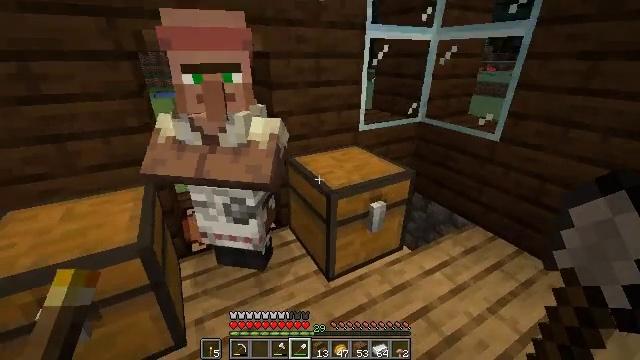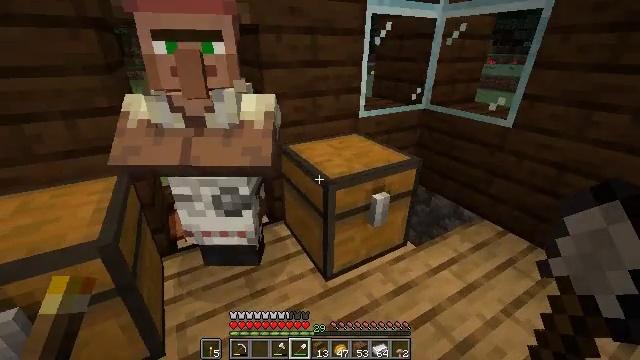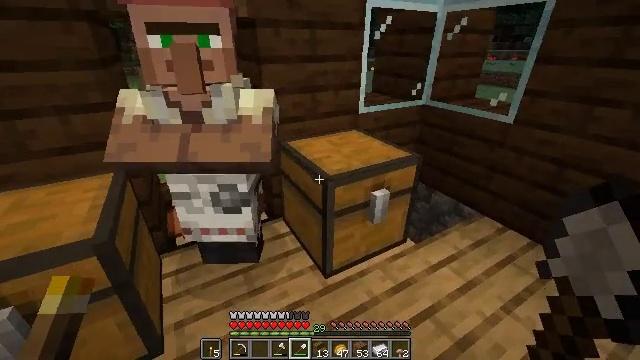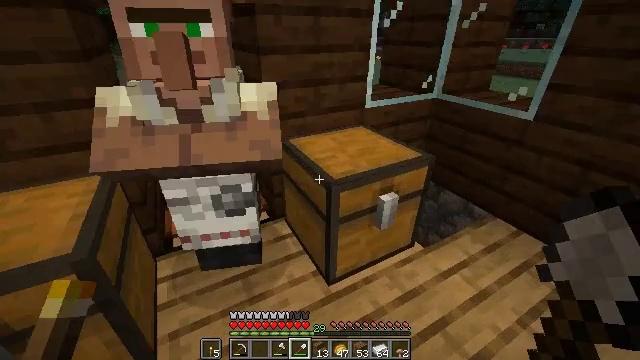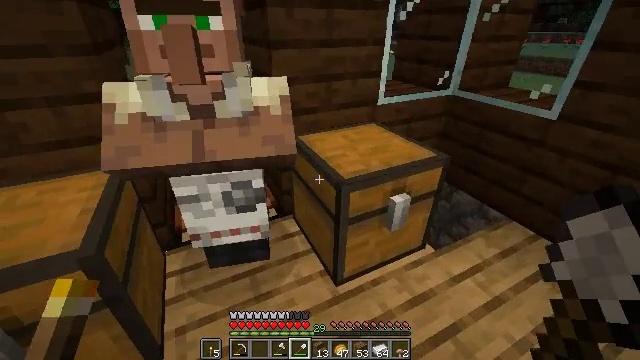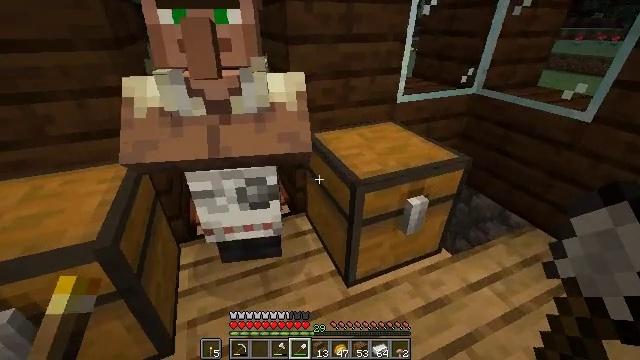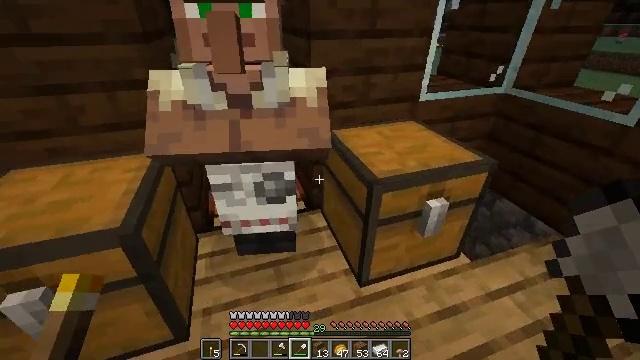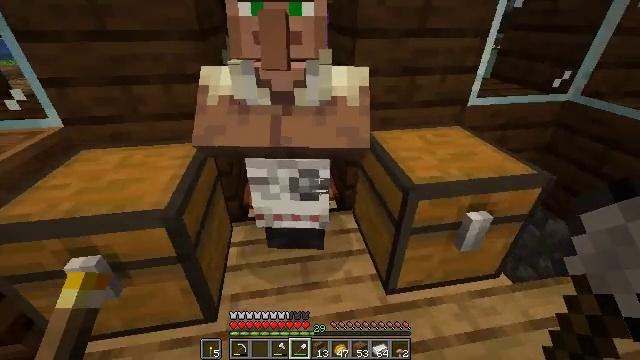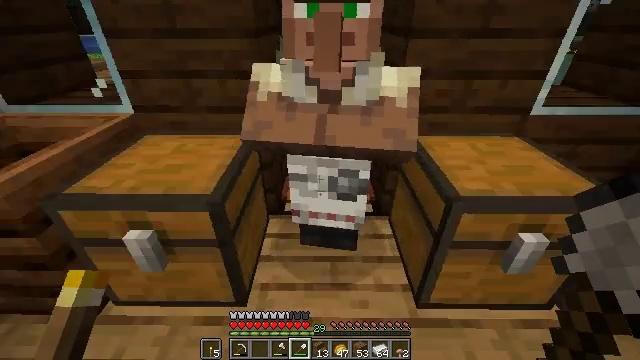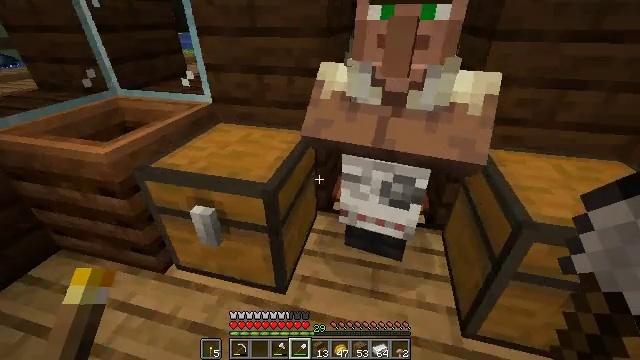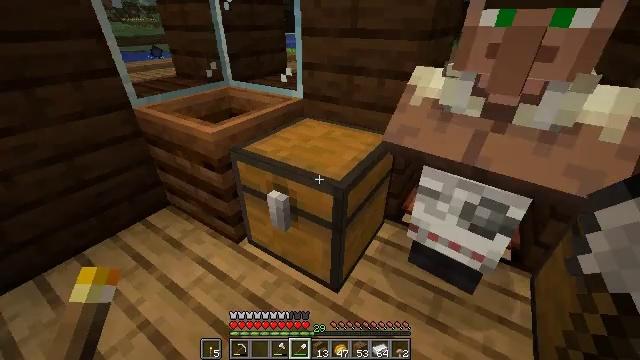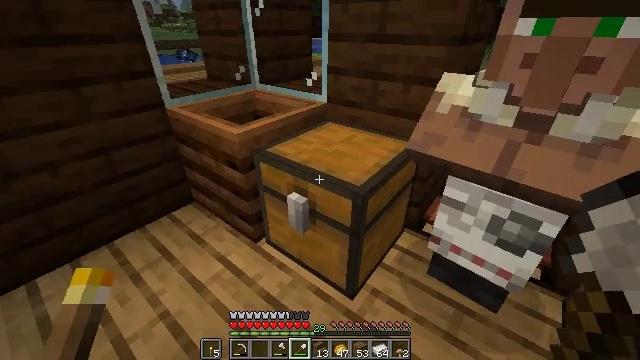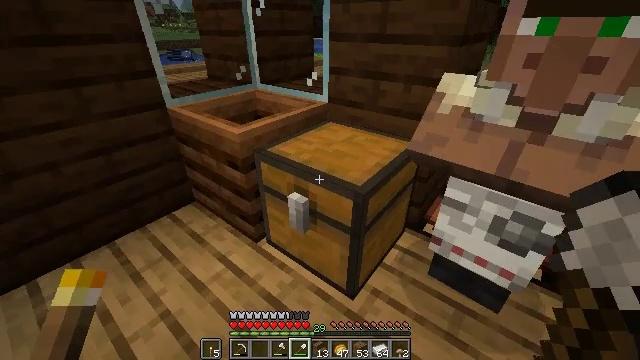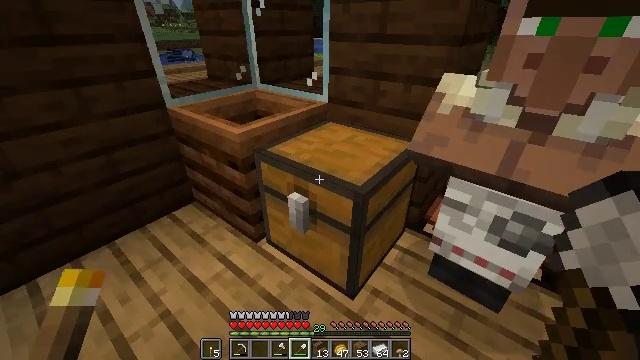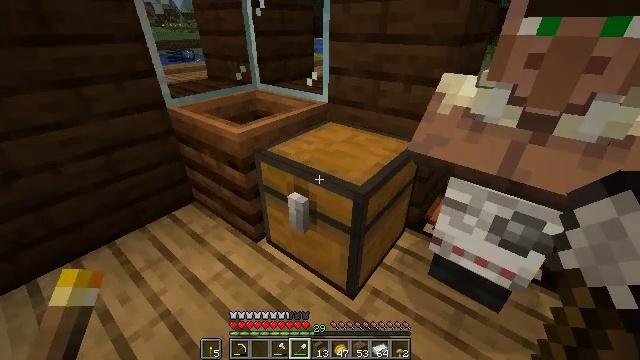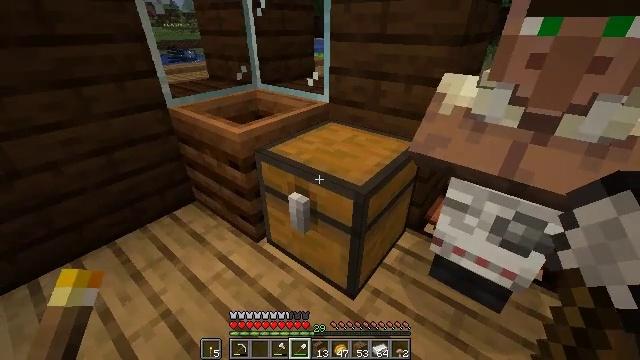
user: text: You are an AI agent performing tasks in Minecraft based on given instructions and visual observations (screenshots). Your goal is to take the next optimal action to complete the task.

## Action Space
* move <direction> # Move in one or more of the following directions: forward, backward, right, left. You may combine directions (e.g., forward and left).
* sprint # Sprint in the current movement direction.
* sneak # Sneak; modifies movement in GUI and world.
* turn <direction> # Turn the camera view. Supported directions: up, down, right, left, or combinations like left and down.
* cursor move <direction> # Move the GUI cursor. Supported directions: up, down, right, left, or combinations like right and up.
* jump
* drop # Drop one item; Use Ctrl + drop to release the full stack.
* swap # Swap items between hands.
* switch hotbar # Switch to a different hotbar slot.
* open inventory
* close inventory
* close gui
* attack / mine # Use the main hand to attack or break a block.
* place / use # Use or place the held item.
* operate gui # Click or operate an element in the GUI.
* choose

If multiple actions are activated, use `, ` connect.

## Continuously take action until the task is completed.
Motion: motion action
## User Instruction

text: Combine the necessary materials to craft a fletching table.
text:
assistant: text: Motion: move forward
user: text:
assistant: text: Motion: no_op
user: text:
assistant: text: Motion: turn down
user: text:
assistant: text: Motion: turn left and down
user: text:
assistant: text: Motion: turn left
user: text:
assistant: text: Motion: turn left
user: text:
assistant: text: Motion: turn left
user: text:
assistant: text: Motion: turn left
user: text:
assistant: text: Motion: turn left
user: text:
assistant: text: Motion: turn left
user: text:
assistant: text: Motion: turn left
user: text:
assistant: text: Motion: no_op
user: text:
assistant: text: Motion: no_op
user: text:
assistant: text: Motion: no_op
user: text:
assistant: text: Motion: no_op
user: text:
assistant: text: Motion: no_op
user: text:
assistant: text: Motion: no_op
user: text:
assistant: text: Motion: turn right
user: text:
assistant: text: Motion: turn right
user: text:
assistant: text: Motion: no_op
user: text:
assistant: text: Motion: no_op
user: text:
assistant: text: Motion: turn right
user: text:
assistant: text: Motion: turn right and down
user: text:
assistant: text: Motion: turn right
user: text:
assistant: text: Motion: no_op
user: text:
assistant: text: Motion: no_op
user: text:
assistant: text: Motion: no_op
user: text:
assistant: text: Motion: no_op
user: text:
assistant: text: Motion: no_op
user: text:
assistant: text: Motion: turn right